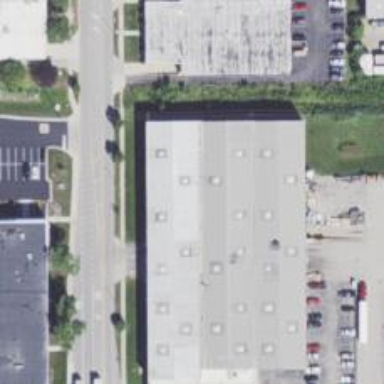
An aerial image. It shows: Industrial building.